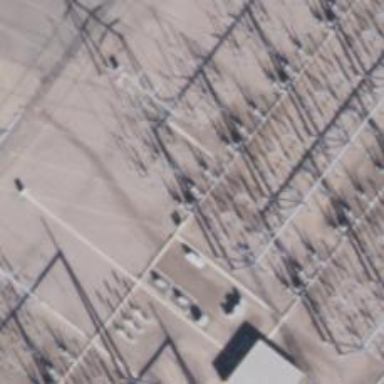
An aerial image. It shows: Switch used for power control.